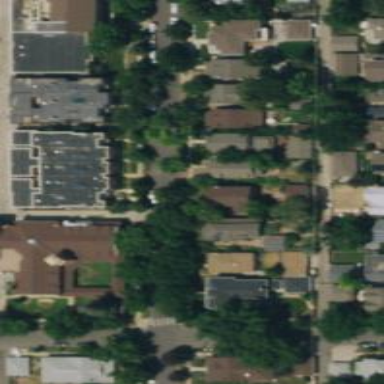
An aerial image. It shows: Alley classified as service road.